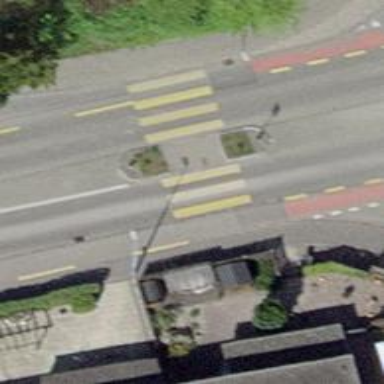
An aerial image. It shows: Zebra crossing on footway.